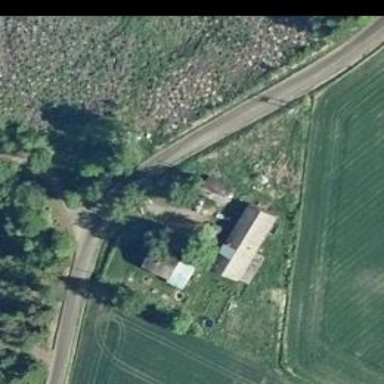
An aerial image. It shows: Farm.